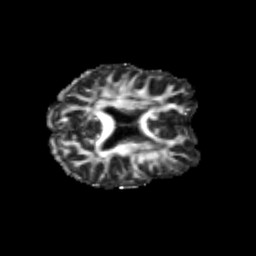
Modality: FA
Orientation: axial
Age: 23
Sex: female
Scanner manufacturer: siemens
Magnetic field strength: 3 T
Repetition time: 3.5 s
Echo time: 0.113 s